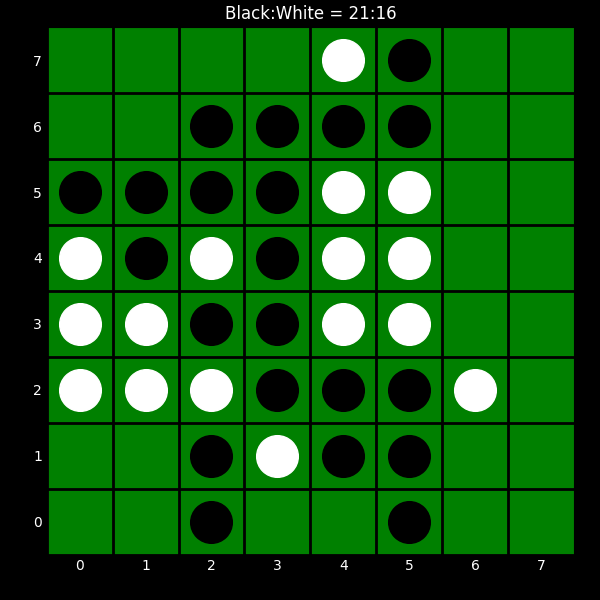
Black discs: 21
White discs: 16